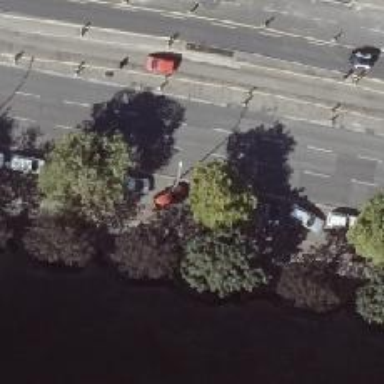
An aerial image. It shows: There is collision protection around obstacle in the parking area.